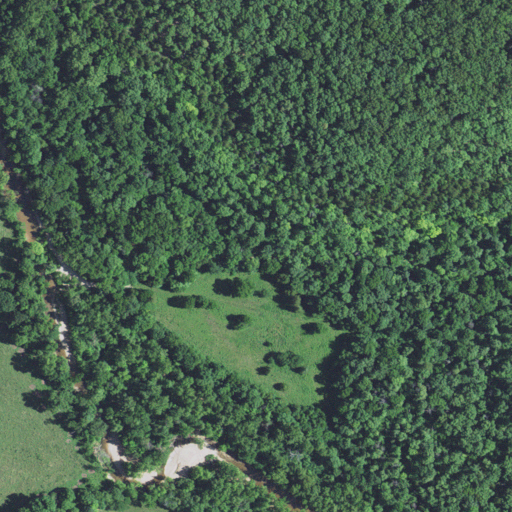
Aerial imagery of valley in Missouri named Todd Hollow containing deciduous forest, pasture, shrub, grassland, and mixed forest